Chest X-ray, PA view. Patient: 53 years old, sex F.
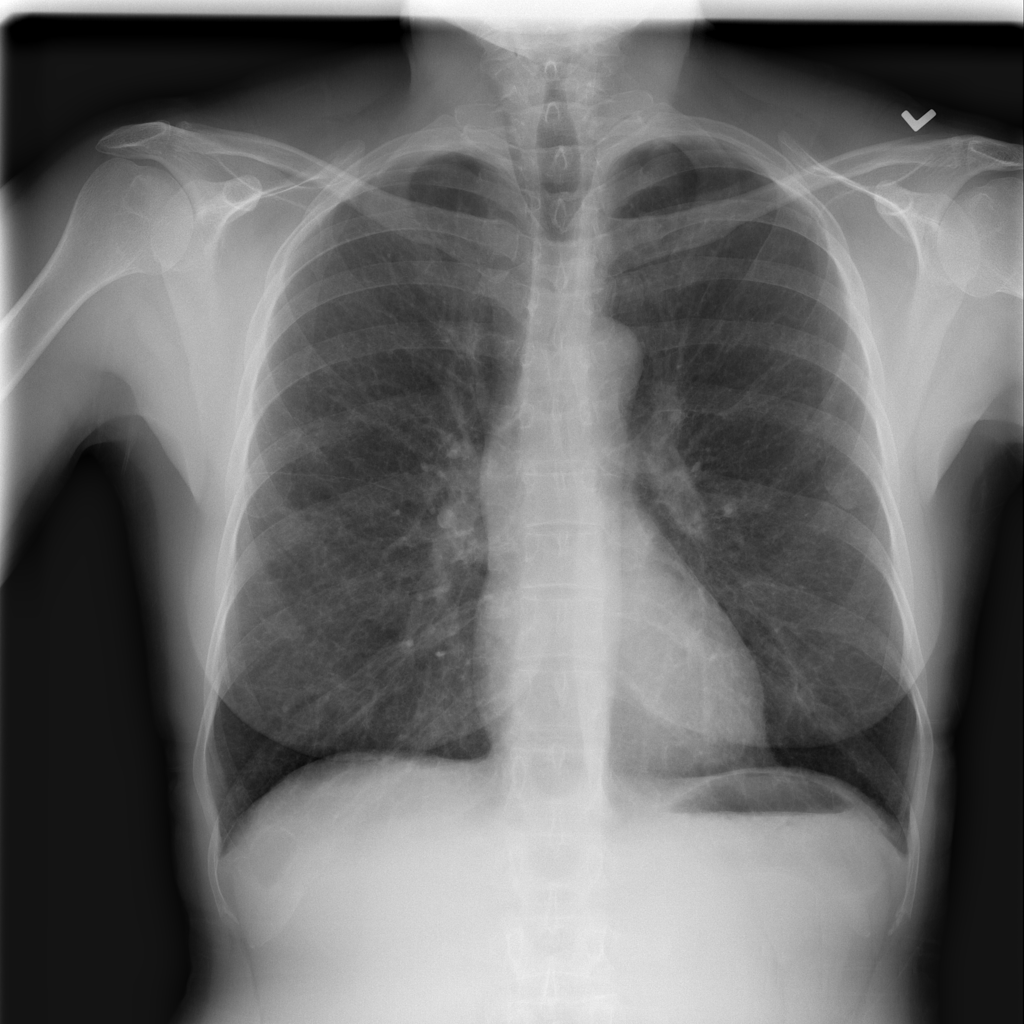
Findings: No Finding